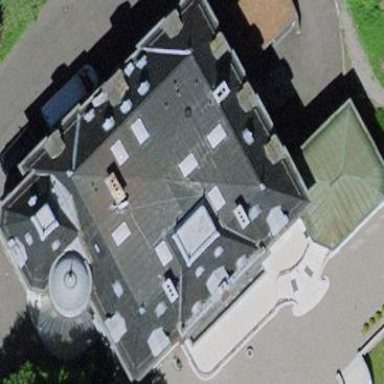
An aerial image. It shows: Embassy building.